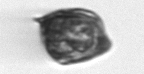
Label: Kryptoperidinium_triquetrum